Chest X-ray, PA view. Patient: 52 years old, sex F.
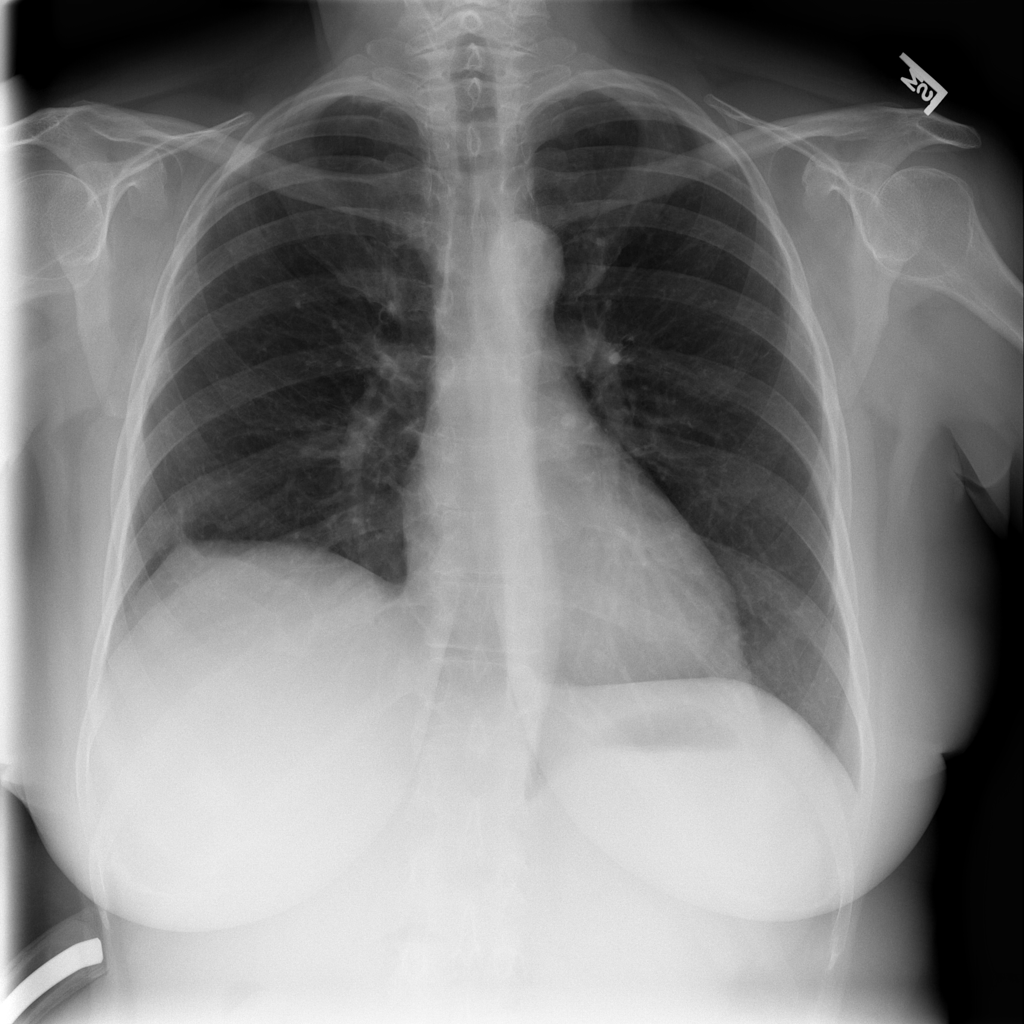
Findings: No Finding